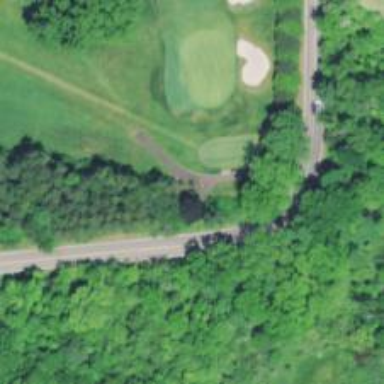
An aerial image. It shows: Path for both roads and golfers.